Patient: sex M, age 36
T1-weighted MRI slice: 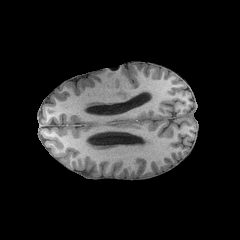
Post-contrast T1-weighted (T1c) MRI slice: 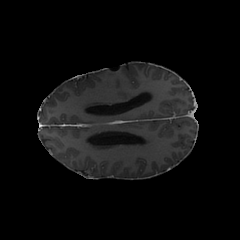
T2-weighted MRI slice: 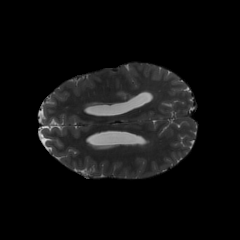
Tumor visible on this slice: yes
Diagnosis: Astrocytoma, IDH-mutant
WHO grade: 4